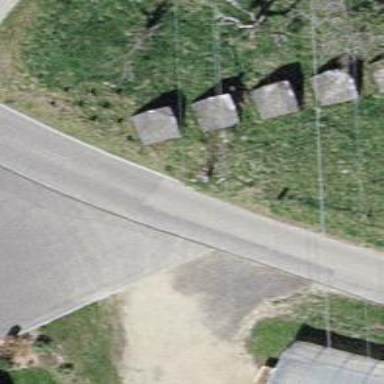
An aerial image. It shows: Jersey barrier.